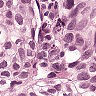
Metastatic tissue present: yes